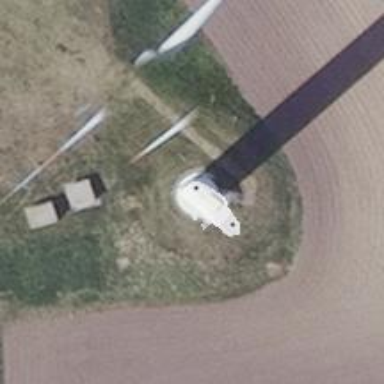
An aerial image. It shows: Wind turbine generator that utilizes wind as its source for generating electricity. It is of the horizontal axis type.